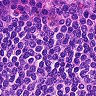
Metastatic tissue present: no